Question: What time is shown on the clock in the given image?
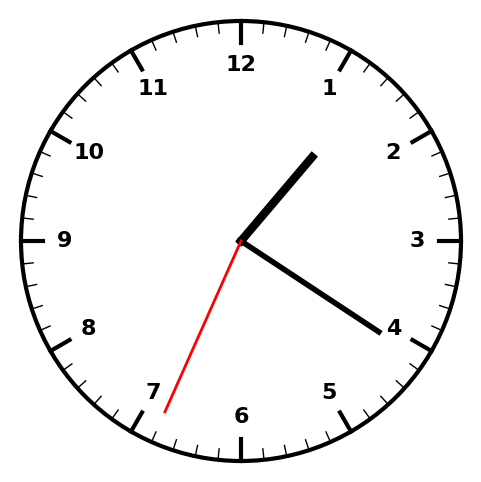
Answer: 01:20:34